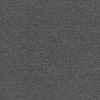
Atmospheric dust classification: dusty